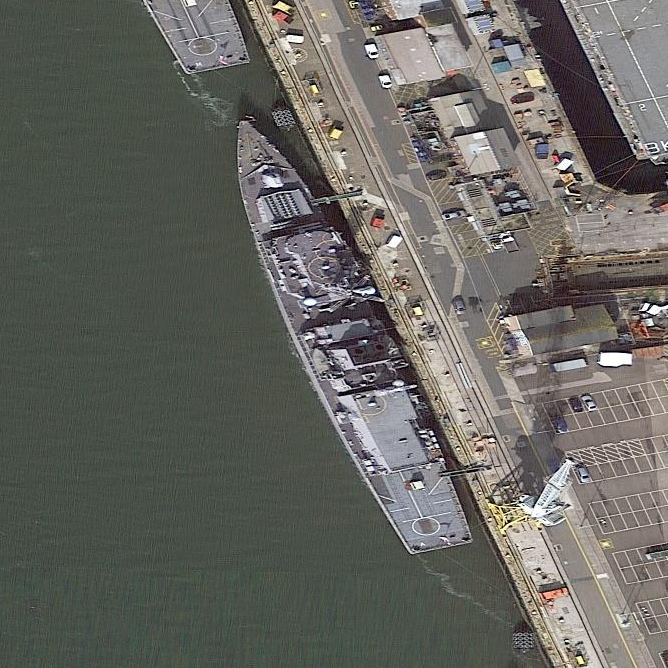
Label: destroyer